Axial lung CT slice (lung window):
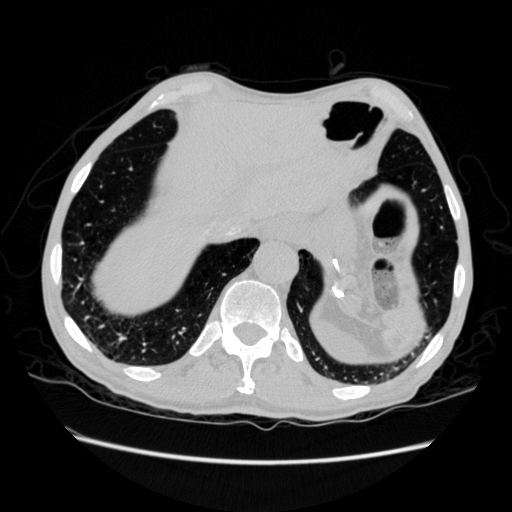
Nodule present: no